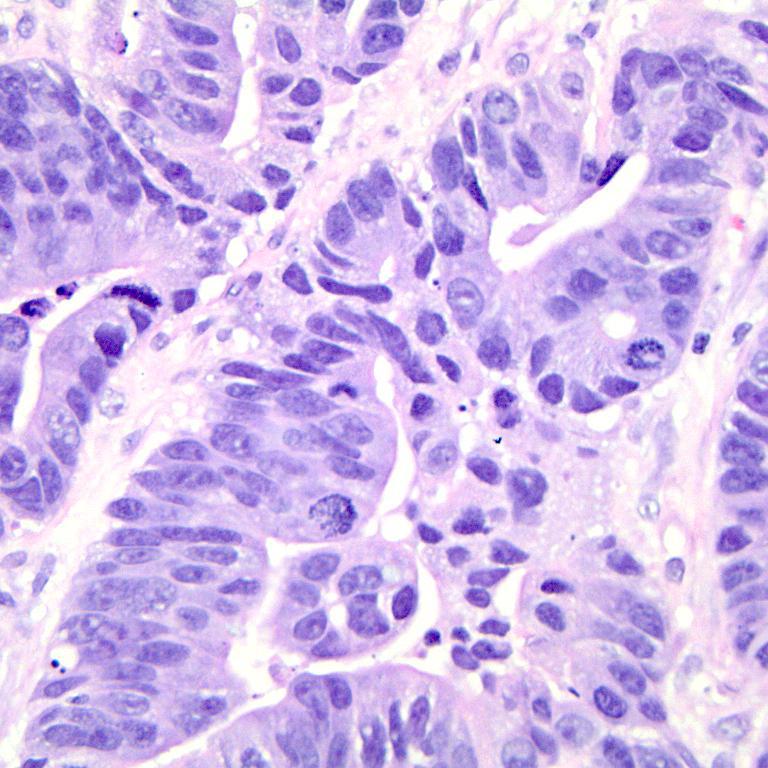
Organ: colon
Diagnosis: adenocarcinomas